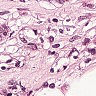
Metastatic tissue present: yes